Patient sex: M
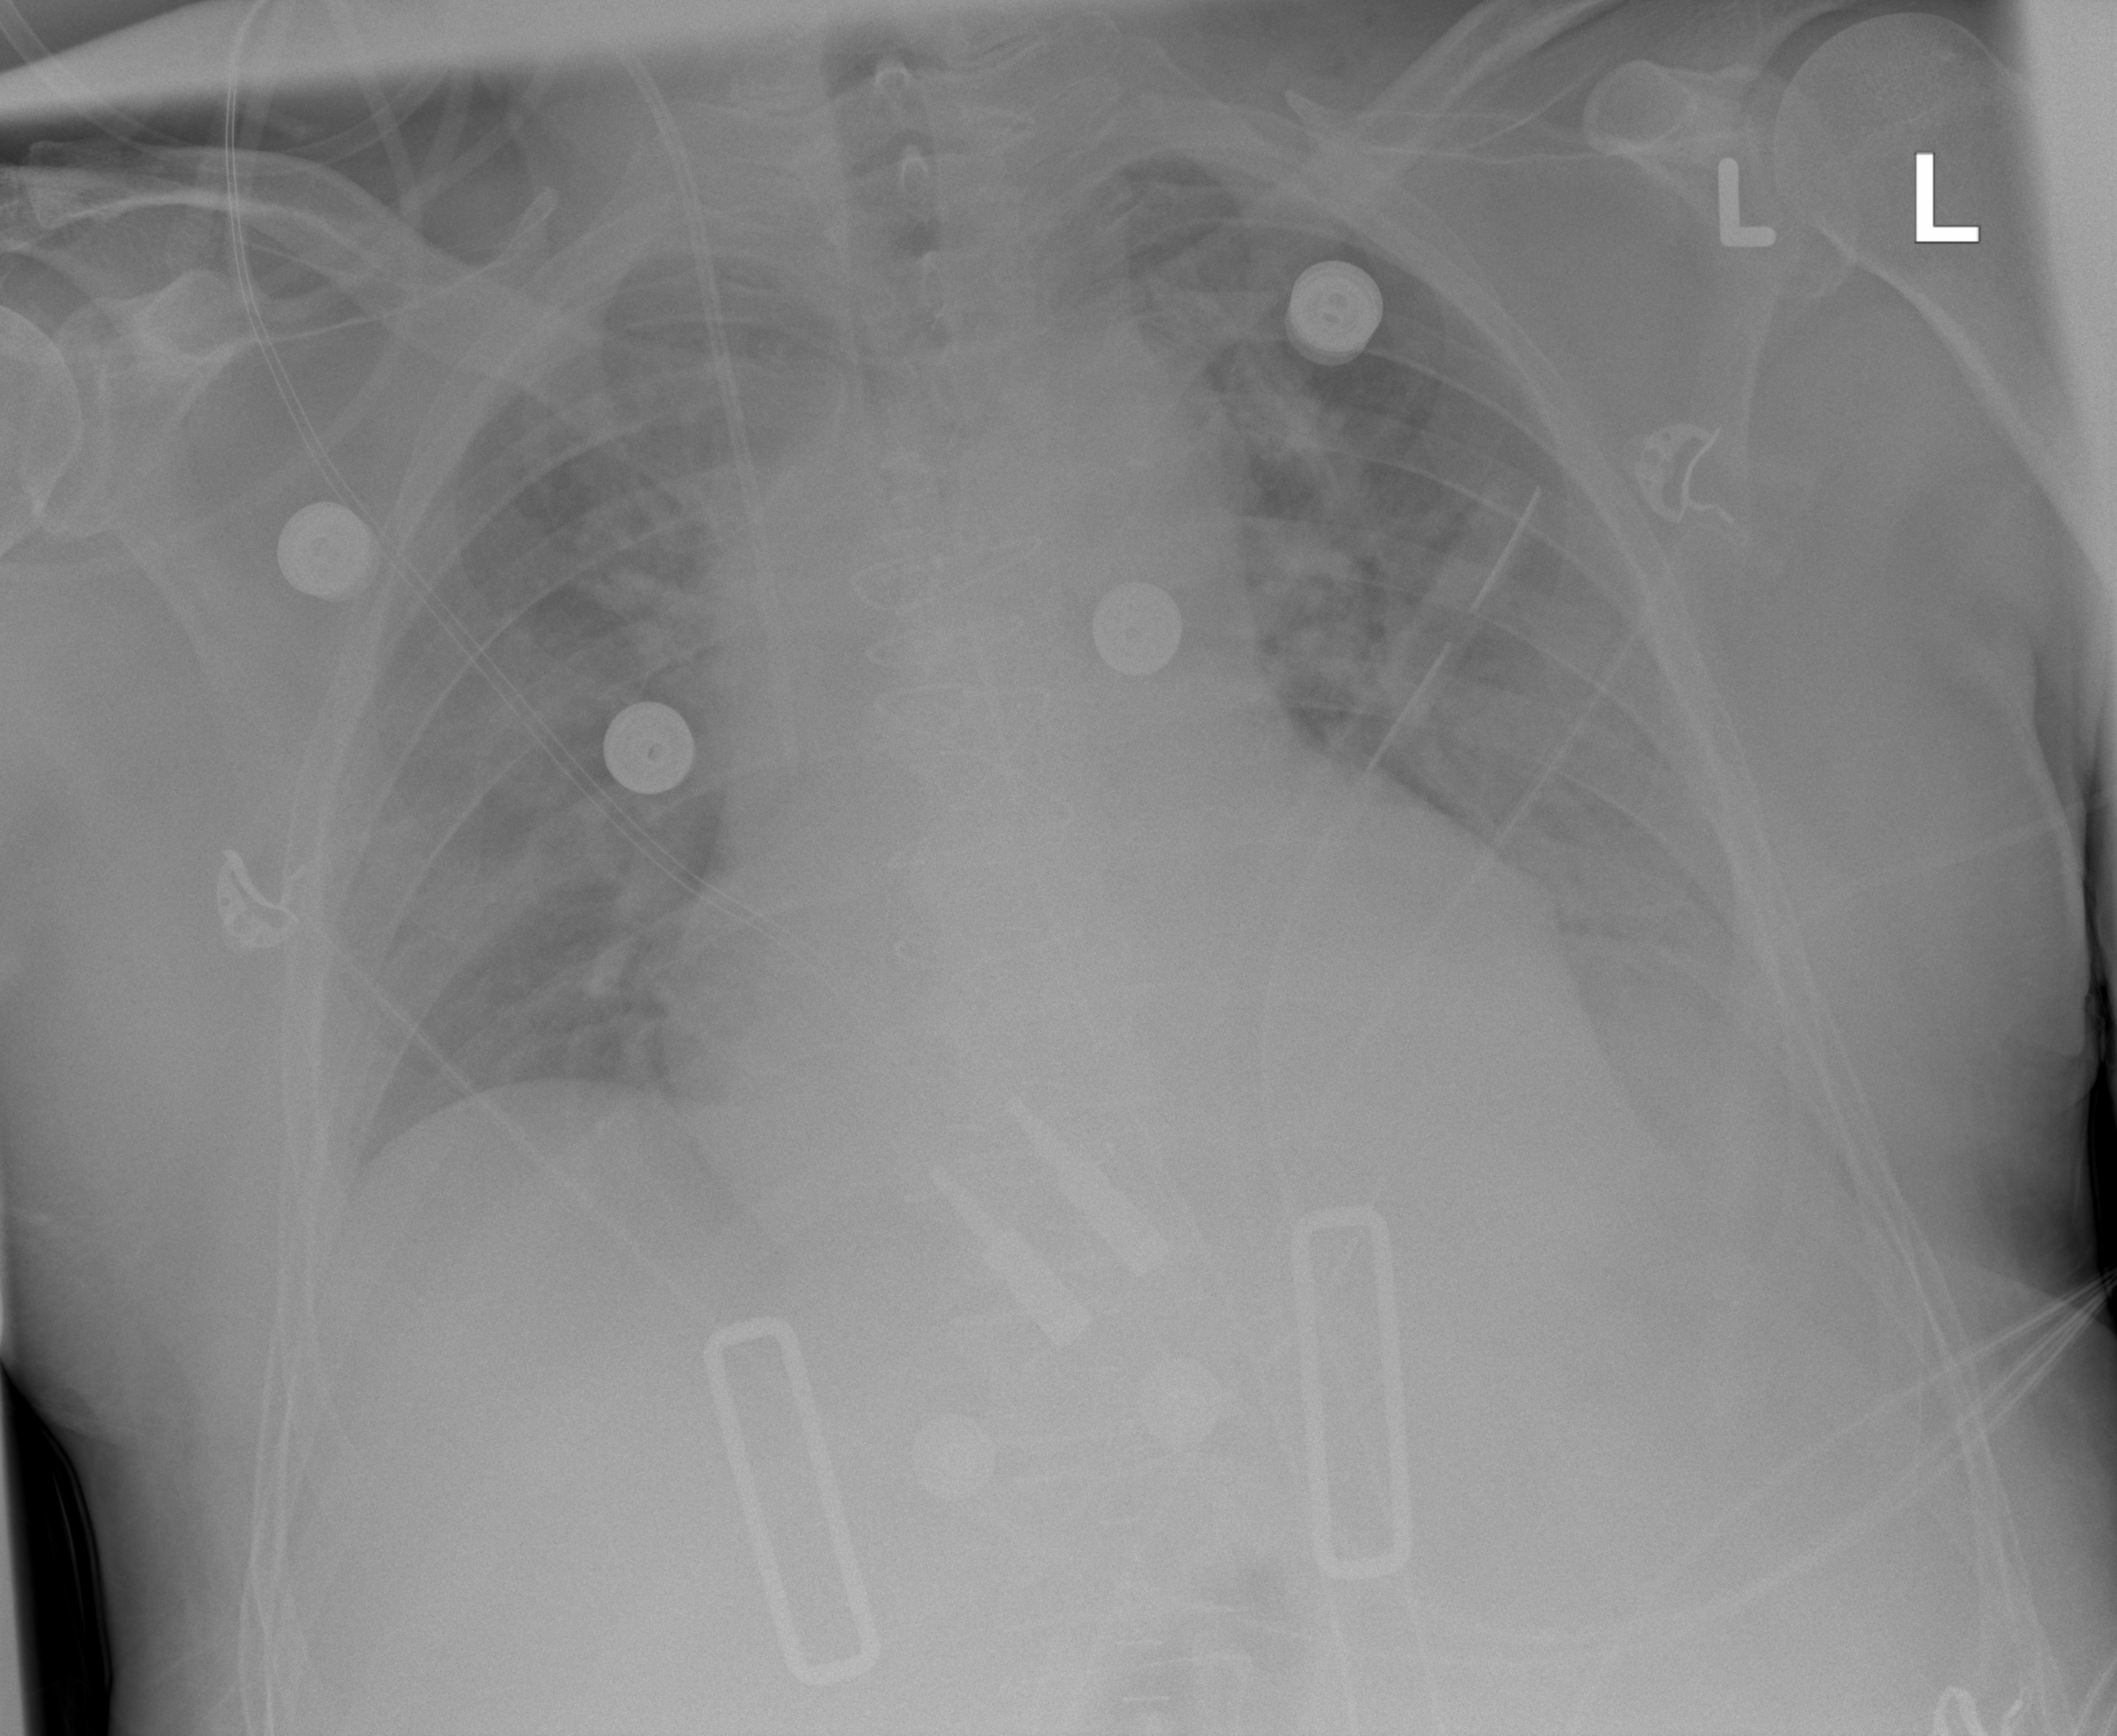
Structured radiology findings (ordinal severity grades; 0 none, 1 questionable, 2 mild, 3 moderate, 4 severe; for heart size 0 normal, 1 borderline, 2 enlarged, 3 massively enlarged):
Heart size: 2
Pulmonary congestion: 2
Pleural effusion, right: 2
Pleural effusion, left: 2
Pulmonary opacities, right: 2
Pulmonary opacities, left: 2
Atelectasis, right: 2
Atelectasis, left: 2